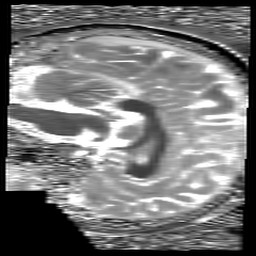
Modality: T1map
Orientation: sagittal
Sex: female
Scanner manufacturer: siemens
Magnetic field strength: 3 T
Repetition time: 5 s
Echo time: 0.00355 s